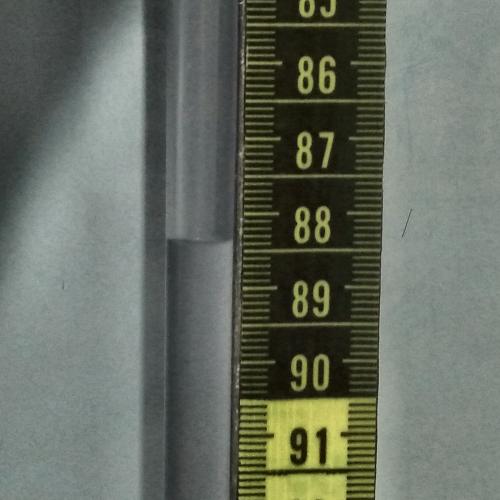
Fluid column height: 88.4 cm